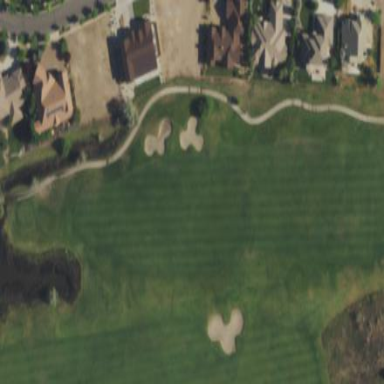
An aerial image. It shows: Area of rough grass used for golf.